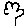
Label: tree